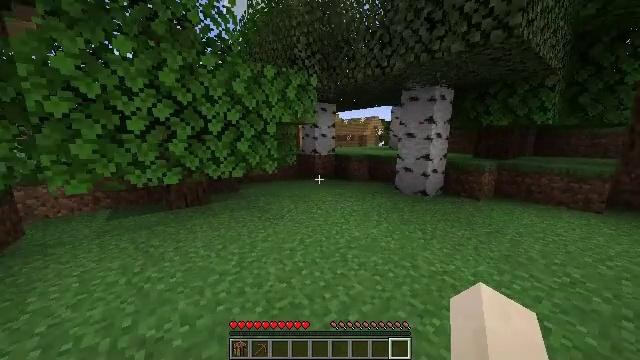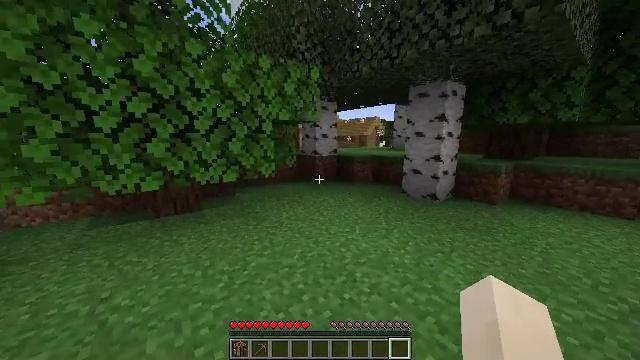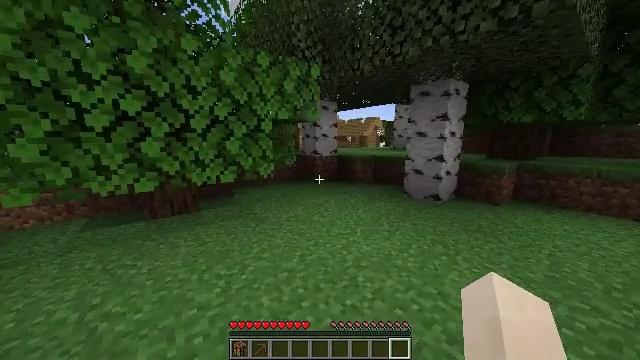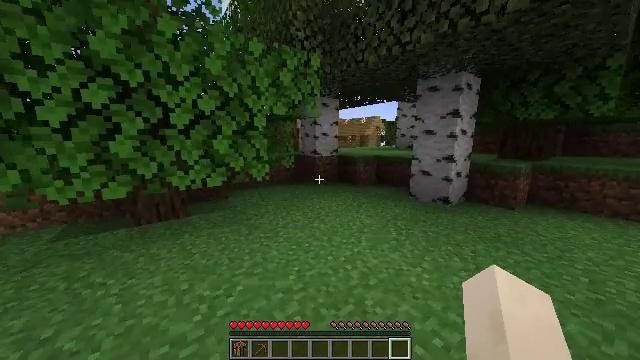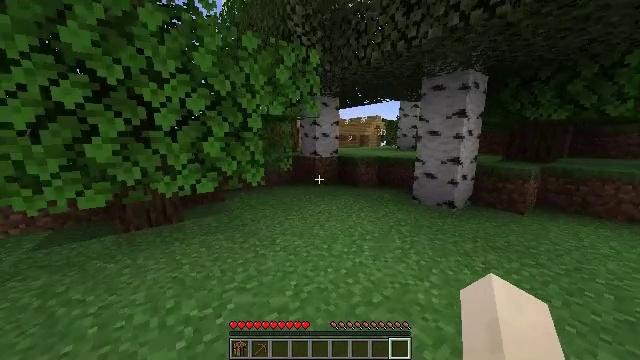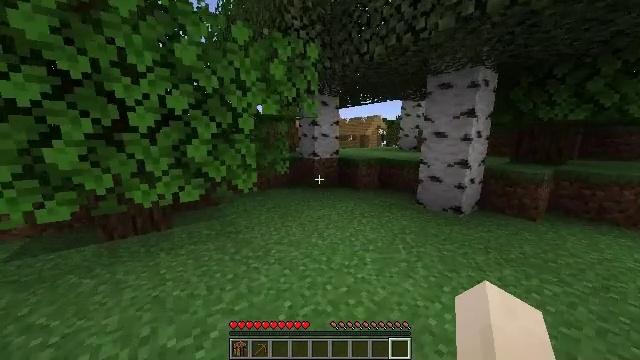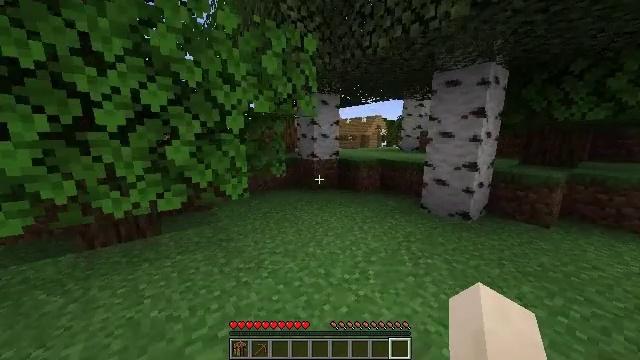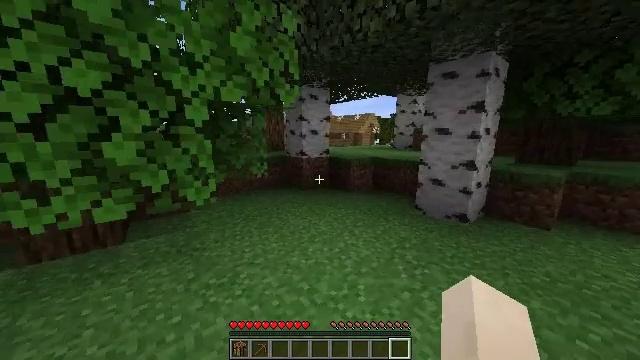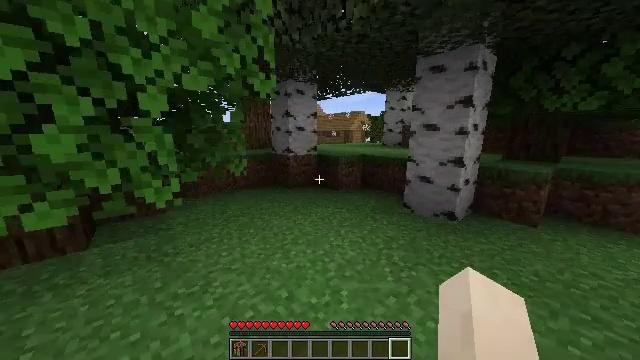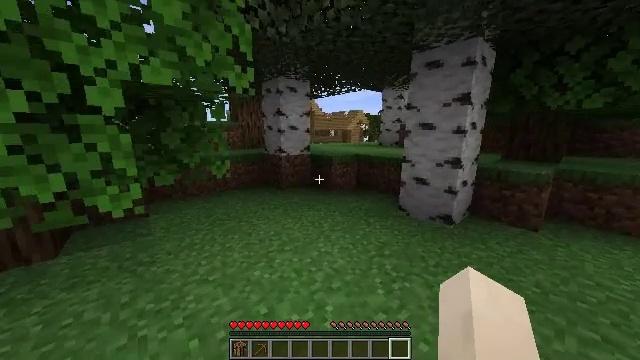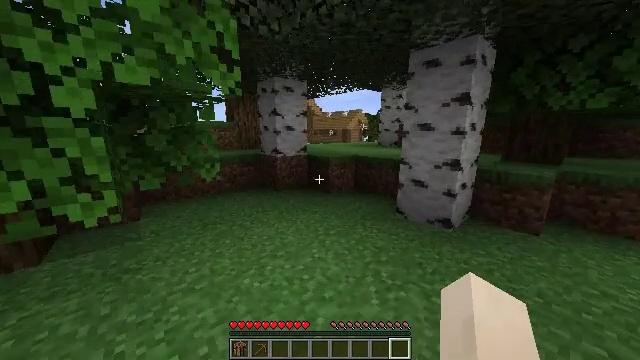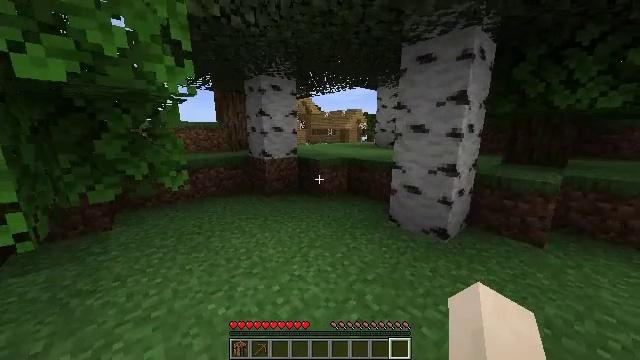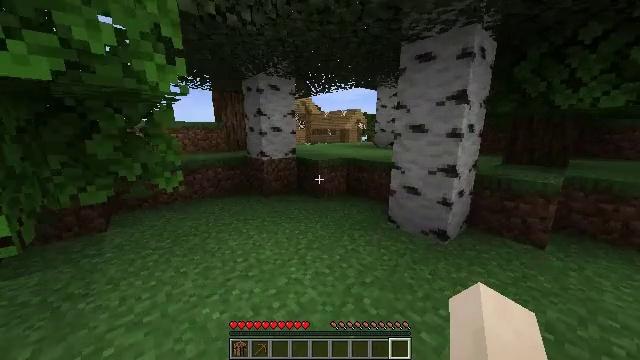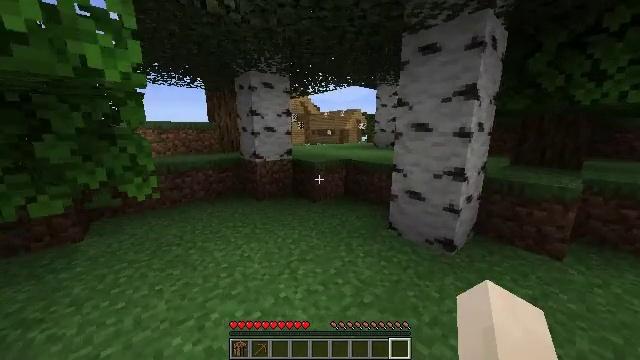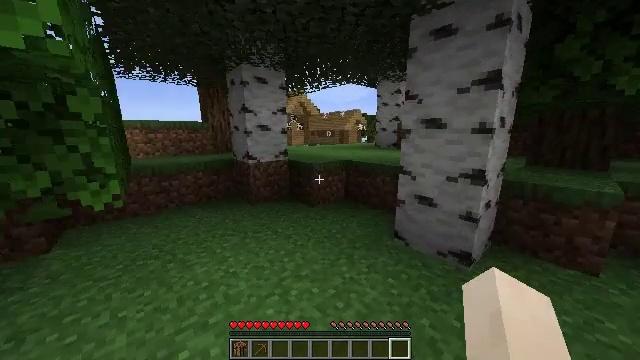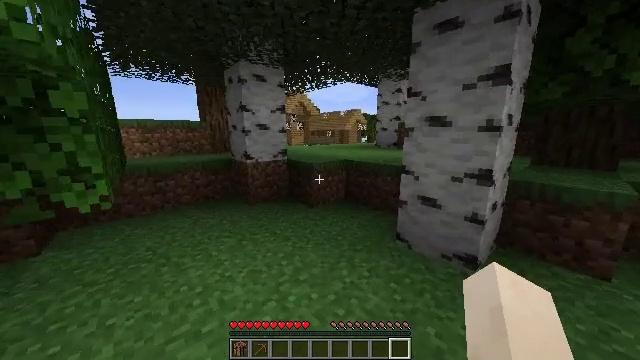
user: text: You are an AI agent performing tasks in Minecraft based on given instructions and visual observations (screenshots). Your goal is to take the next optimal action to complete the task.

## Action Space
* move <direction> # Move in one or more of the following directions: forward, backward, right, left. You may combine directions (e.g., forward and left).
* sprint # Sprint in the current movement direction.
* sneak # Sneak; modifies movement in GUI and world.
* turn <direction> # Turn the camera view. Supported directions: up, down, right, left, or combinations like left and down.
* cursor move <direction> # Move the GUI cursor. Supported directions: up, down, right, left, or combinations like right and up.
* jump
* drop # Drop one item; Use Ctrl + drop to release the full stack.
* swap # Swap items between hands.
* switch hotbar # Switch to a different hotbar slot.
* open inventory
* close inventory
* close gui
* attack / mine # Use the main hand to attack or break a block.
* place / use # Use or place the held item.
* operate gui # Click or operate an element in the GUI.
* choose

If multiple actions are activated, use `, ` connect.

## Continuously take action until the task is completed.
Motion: motion action
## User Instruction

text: Get the furnace back into your inventory.
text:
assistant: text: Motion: move forward
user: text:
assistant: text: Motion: move forward
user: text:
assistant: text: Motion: move forward
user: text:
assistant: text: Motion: move forward
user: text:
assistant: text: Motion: move forward
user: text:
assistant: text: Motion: move forward
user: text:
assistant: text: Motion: move forward and move right, turn right
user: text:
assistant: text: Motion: move forward and move right, turn right
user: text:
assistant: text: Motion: move forward and move right
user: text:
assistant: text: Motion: move forward and move right
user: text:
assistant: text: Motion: move forward and move right
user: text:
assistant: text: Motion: move forward
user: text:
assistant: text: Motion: move forward
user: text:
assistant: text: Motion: move forward, sprint
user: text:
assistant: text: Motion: move forward, sprint
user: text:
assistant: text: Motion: move forward, sprint
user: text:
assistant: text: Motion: move forward, sprint
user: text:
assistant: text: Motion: move forward, sprint
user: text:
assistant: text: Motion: move forward, sprint
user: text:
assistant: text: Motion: move forward
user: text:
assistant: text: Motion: move forward
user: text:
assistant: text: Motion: move forward
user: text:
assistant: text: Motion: move forward
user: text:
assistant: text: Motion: move forward
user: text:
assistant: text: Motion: move forward
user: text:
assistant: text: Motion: move forward
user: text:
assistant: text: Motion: move forward
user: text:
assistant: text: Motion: move forward, jump
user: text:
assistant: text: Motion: move forward, jump
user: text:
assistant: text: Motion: move forward, jump